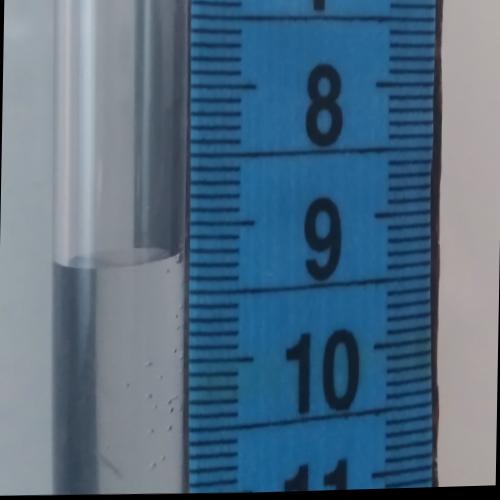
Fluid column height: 9.2 cm